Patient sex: M
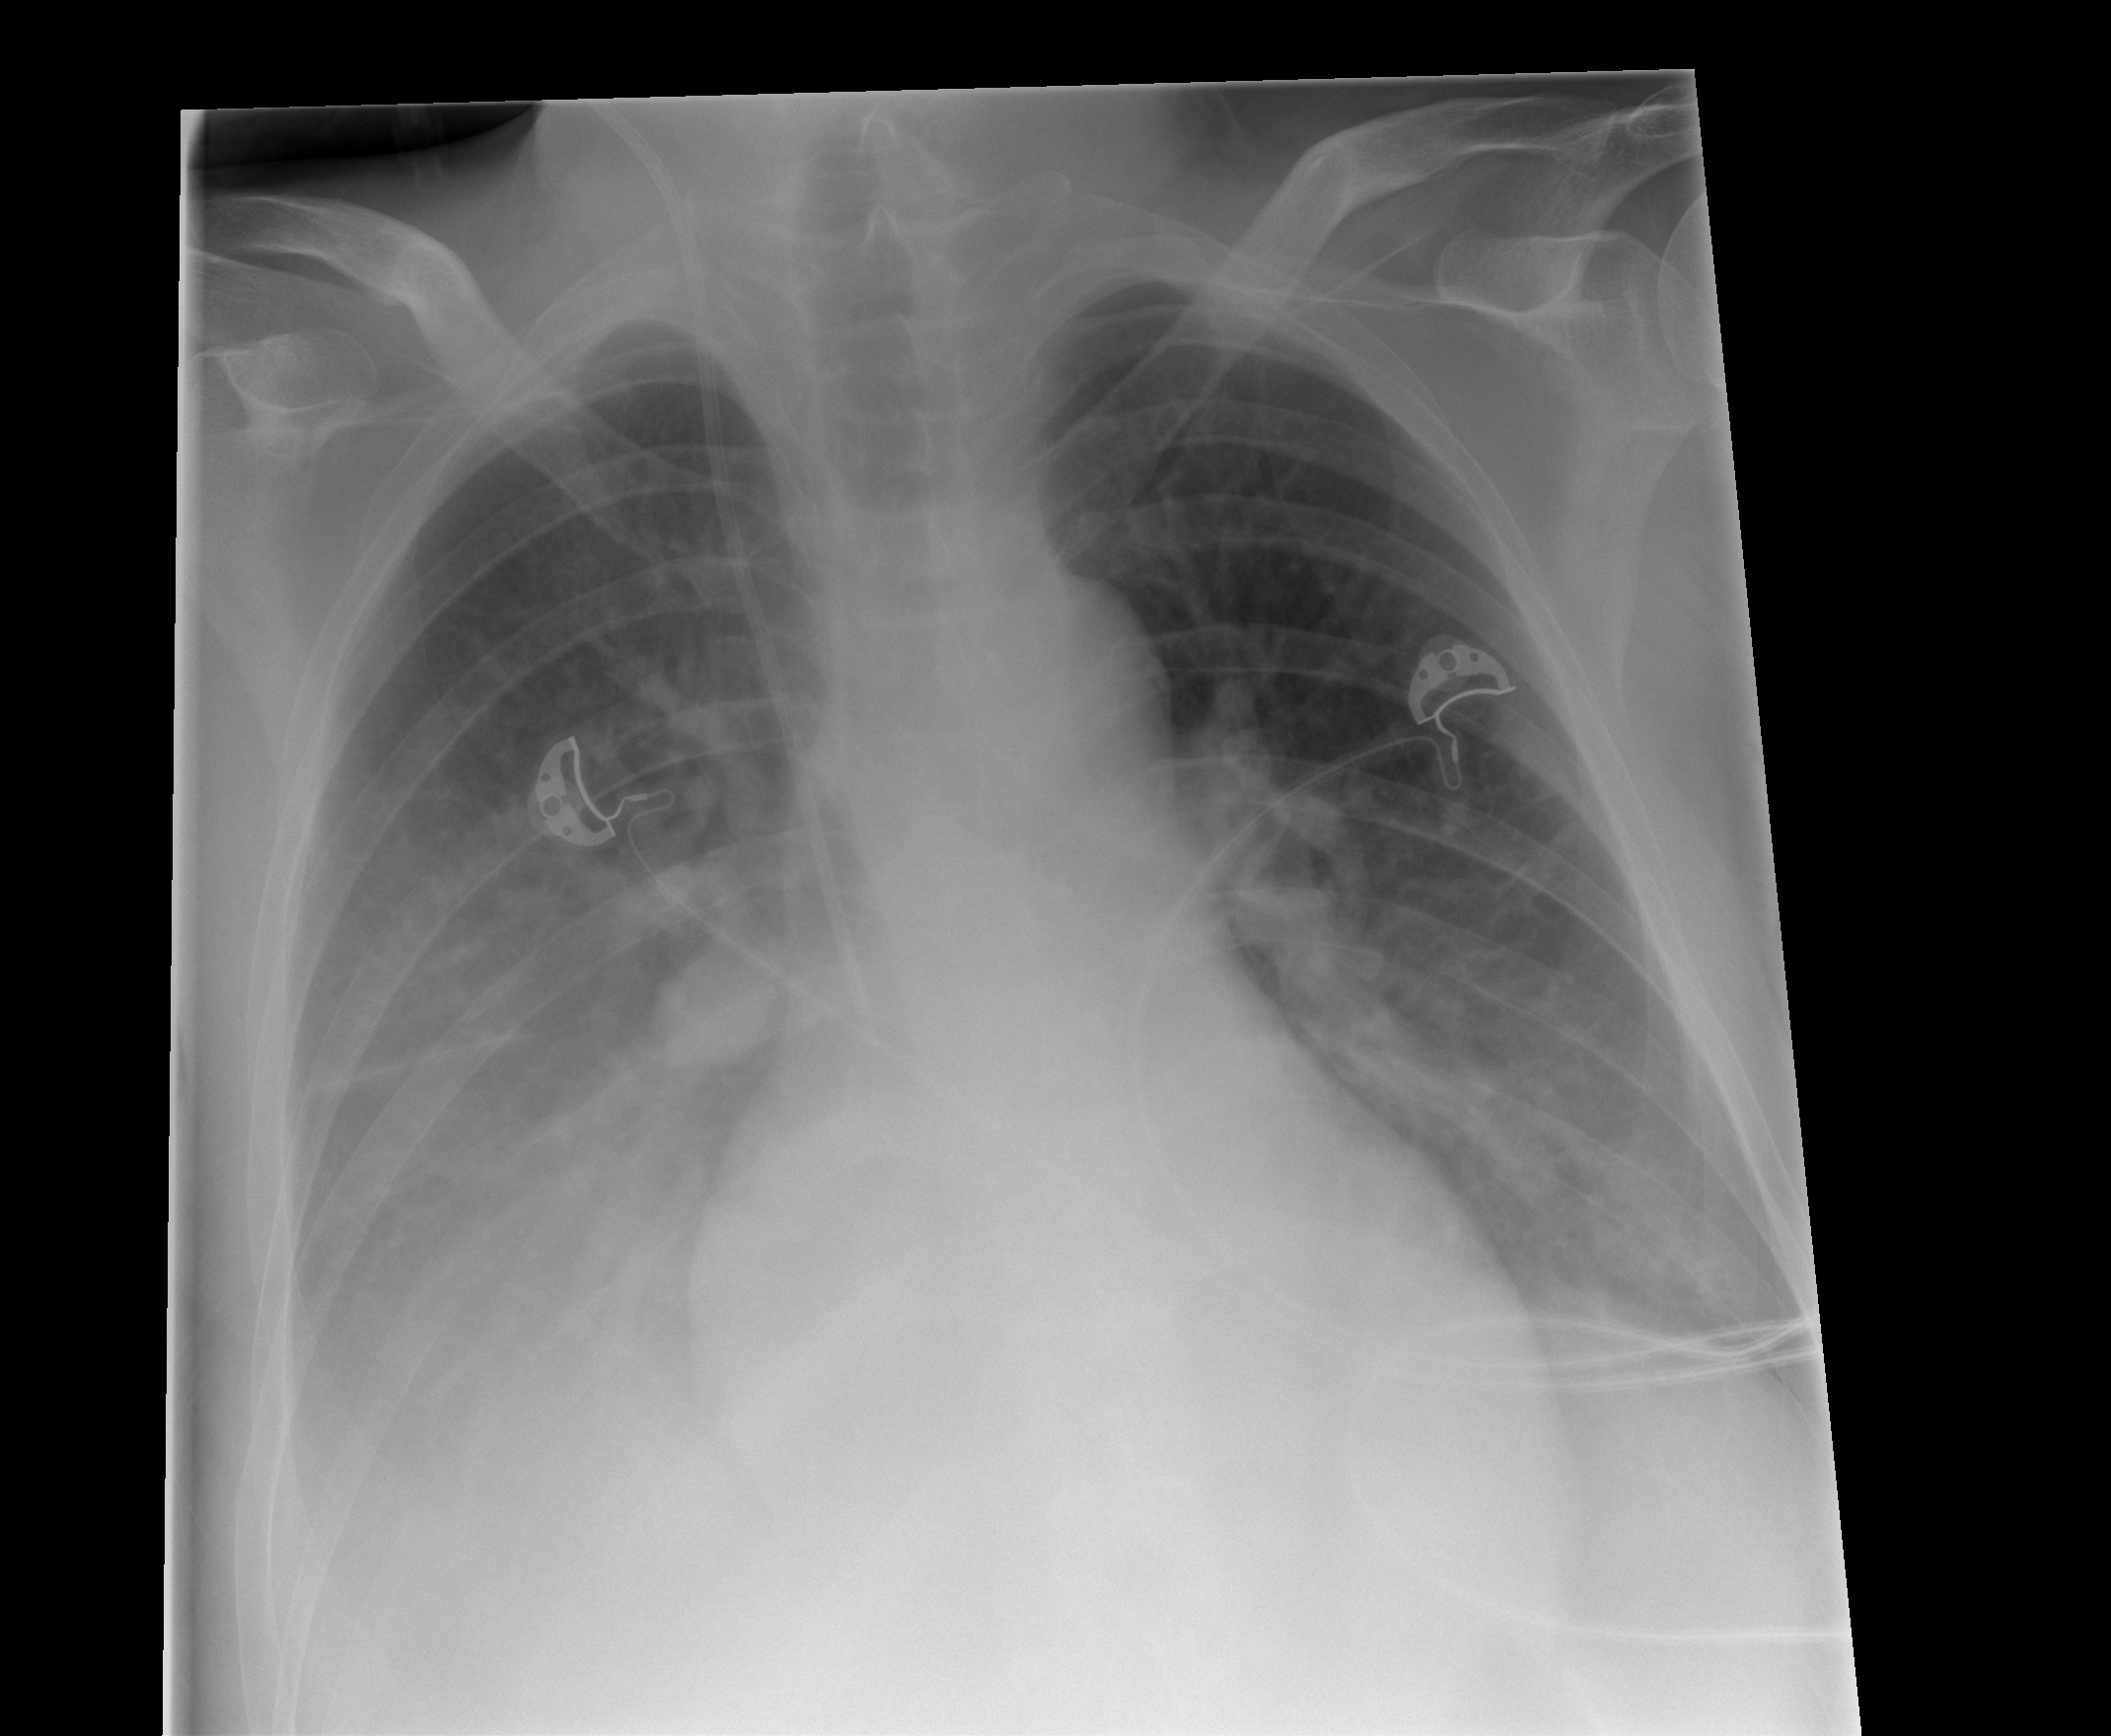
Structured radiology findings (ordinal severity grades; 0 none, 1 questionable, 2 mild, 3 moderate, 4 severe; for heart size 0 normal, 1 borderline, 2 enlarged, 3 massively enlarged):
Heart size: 0
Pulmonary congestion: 2
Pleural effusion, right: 3
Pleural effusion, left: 2
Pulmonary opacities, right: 0
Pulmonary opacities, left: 0
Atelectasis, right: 2
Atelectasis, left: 2